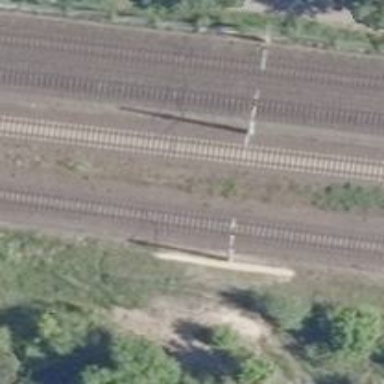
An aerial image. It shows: Milestone along the railway track with catenary mast.